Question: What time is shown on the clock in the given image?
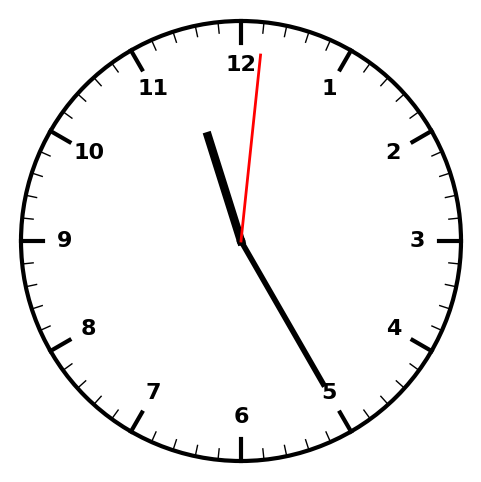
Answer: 11:25:01